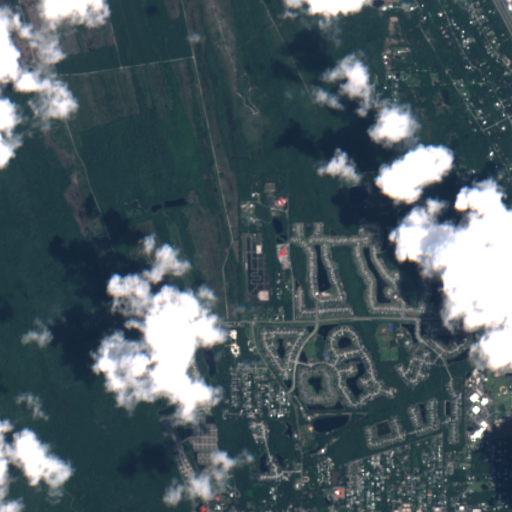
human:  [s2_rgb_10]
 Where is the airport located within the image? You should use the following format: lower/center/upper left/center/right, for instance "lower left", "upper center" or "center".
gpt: The airport is located in the upper right of the image.
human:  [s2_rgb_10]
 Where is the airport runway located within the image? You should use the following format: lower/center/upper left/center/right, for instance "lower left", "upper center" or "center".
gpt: The airport runway is located in the upper right of the image.
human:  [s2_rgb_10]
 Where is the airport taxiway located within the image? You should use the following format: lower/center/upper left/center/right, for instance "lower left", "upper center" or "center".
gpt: The airport taxiway is located in the upper right of the image.
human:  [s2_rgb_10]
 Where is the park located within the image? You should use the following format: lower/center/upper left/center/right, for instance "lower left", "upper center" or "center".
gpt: The park is located in the lower right of the image.
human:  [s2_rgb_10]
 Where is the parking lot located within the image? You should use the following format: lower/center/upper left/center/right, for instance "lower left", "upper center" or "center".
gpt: The parking lot is located in the lower right of the image.
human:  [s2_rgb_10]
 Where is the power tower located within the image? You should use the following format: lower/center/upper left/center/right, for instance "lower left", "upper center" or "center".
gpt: The power tower is located in the upper right of the image.
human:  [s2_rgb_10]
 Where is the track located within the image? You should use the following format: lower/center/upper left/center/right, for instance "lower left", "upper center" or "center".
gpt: The track is located in the lower right of the image.
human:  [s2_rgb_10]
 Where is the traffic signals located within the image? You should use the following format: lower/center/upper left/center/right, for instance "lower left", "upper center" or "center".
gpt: The traffic signals is located in the center right of the image.
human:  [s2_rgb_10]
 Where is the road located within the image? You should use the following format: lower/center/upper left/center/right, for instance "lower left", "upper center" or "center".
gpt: There is no road in the image.